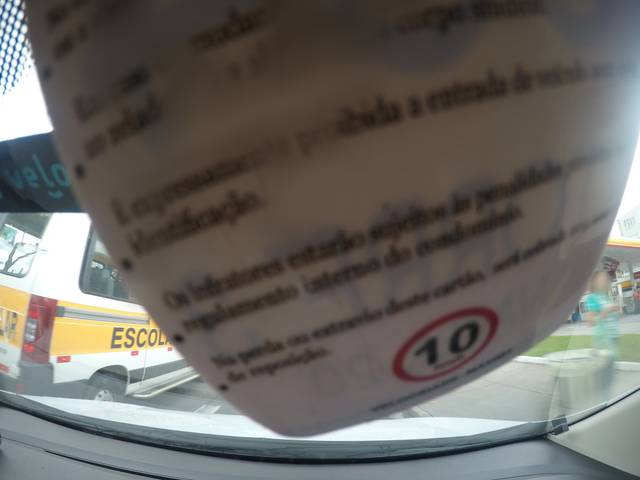
Region: Brazil
Coordinates: -23.551, -46.607